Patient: sex M, age 76
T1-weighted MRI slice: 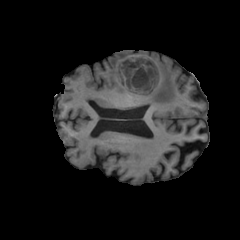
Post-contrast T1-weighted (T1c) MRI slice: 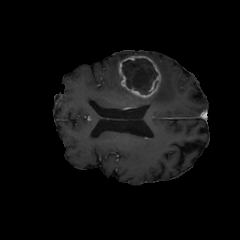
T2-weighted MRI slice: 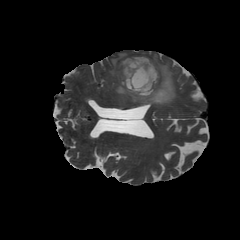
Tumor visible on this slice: yes
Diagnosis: Glioblastoma, IDH-wildtype
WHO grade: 4